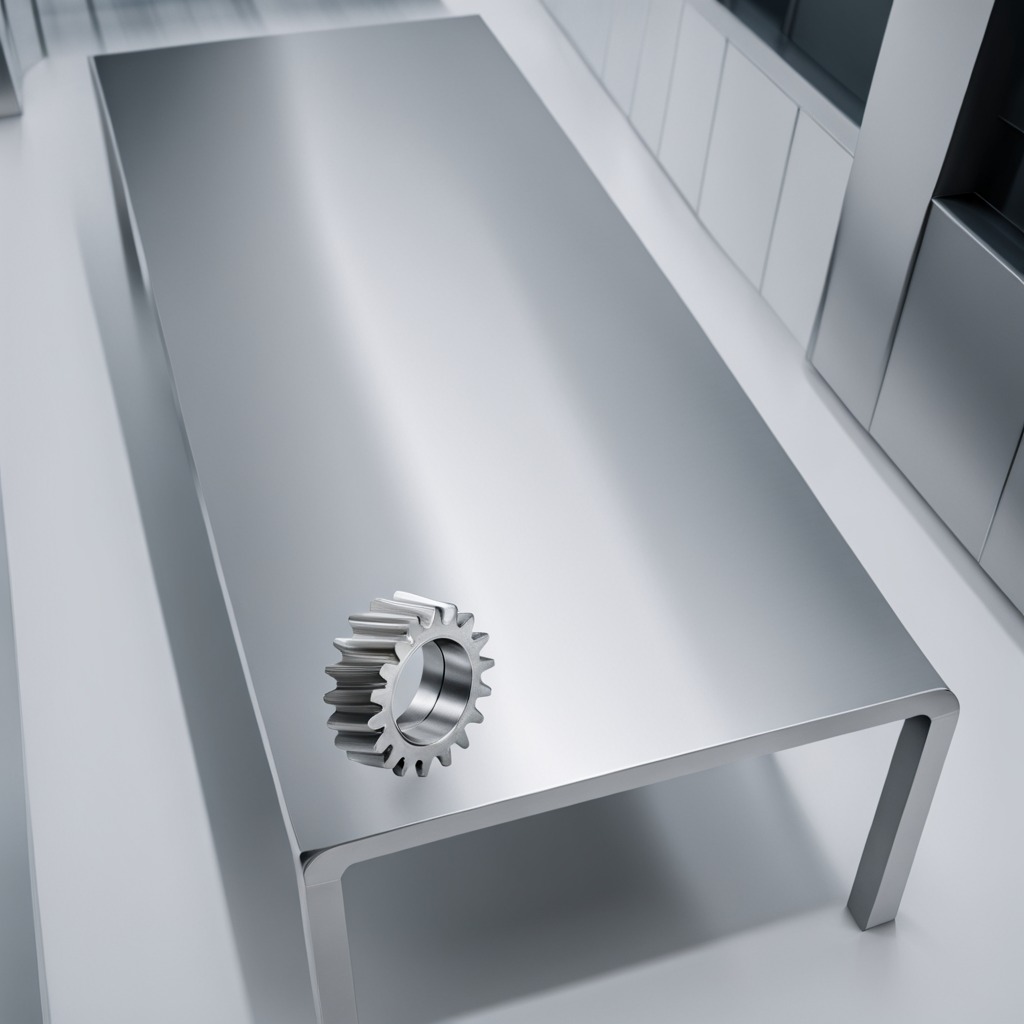
A gear with teeth is lying on a stainless steel table in a high-end prototyping lab.